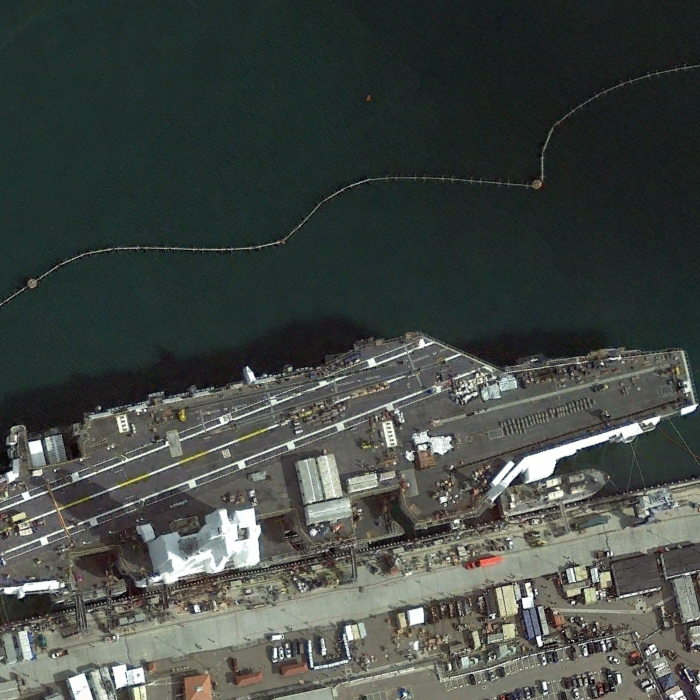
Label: aircraft_carrier